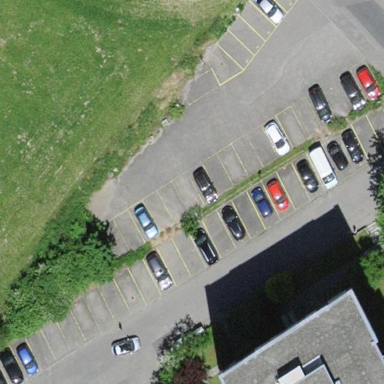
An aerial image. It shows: Parking area.